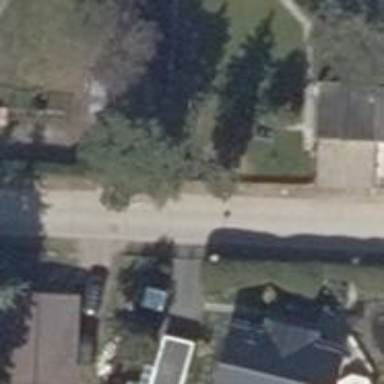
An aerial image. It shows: Driveway.